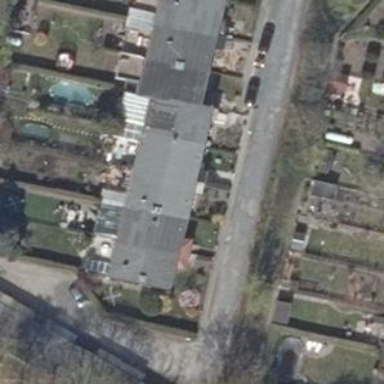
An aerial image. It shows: Terrace building.